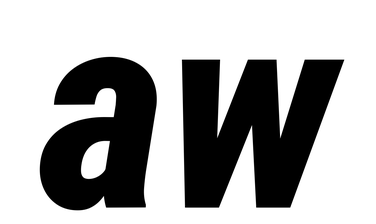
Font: Roboto-Italic_Condensed_ExtraBold_Italic